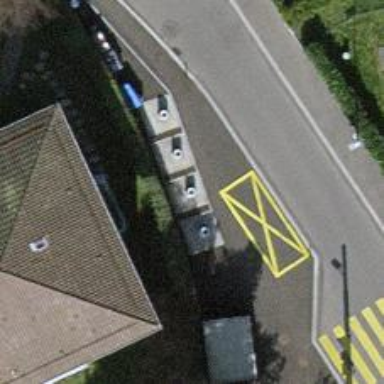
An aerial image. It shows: Recycling container in the area designated for recycling.